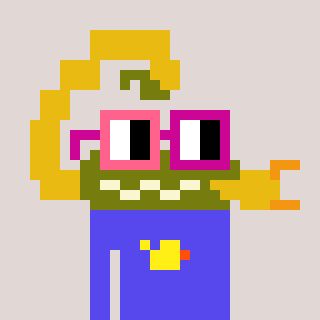
a pixel art character with square pink and red glasses, a scorpion-shaped head and a computerblue-colored body on a warm background